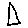
Label: triangle